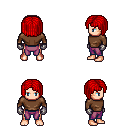
a pixel art fantasy rpg character, male body template, human, light skin, brown long-sleeve shirt, magenta pants, red pageboy hairstyle, metal gloves, four views (front, back, left, right), 2x2 character sprite sheet, small pixel art, hard edges, no anti-aliasing